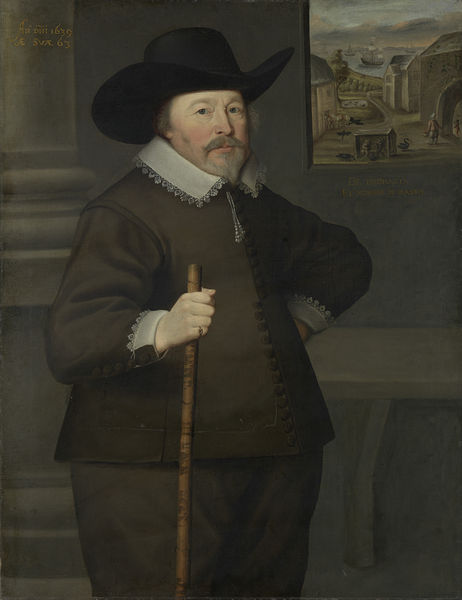
Titel: Portret van een man
Standort: Amsterdam
Institution: Rijksmuseum
Schlagwörter: barbe, homme, canne, chapeau, sombre, paysage, costume, bâton, tableau, debout, ba^ton